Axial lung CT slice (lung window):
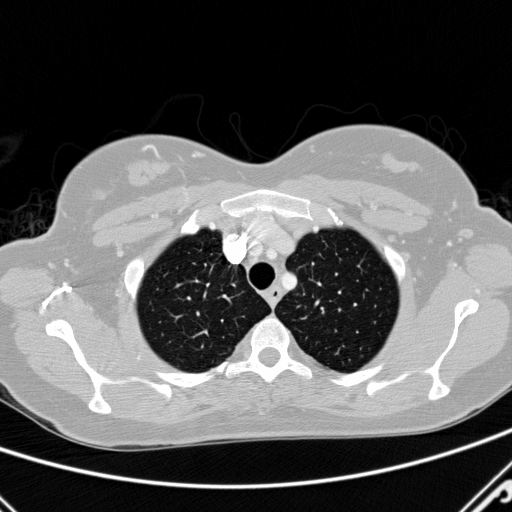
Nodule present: no